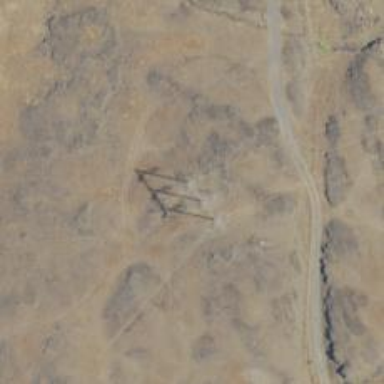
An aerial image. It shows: Power tower.